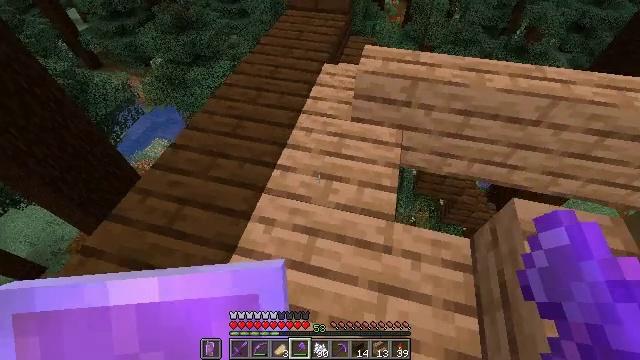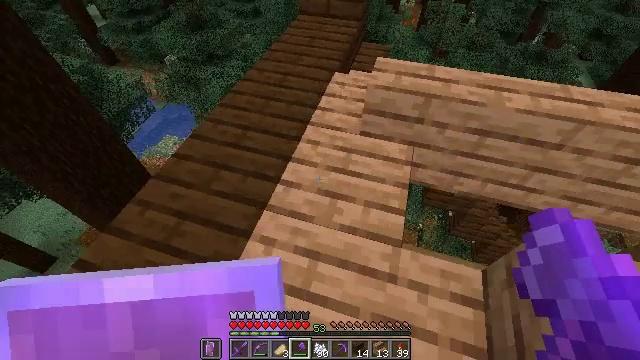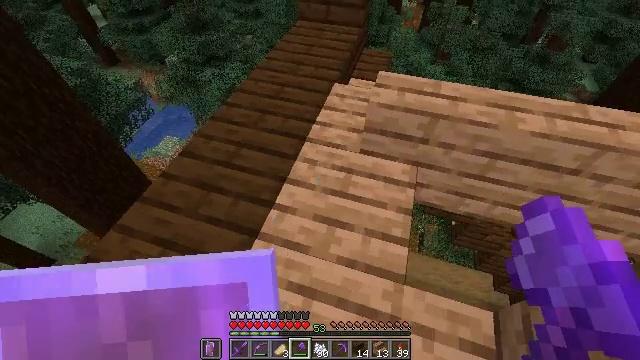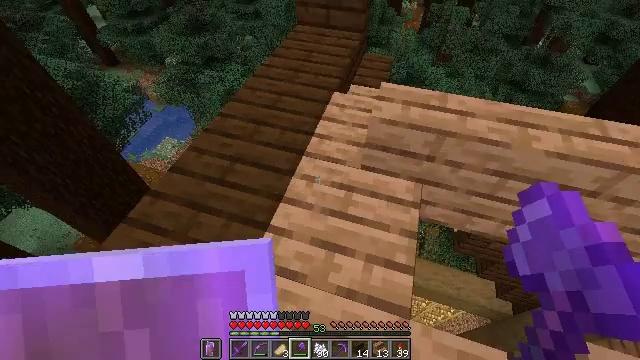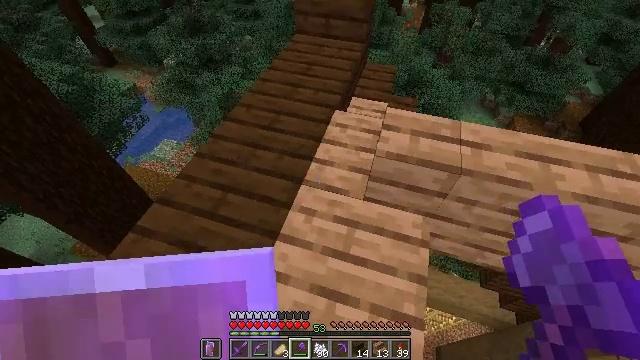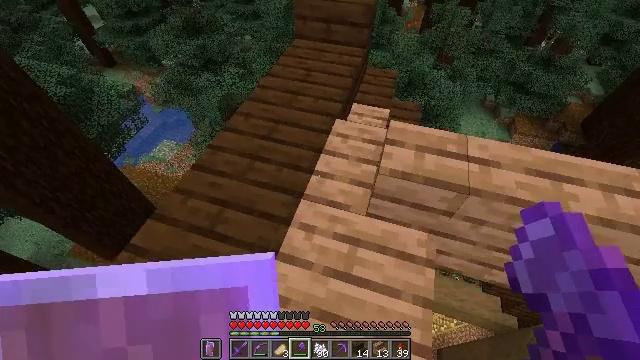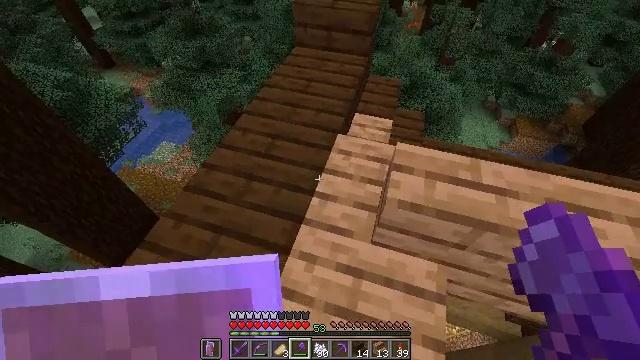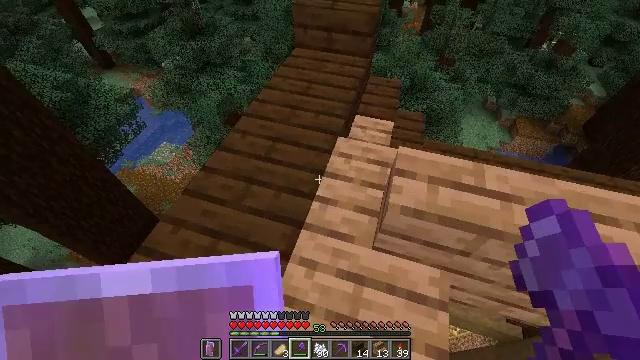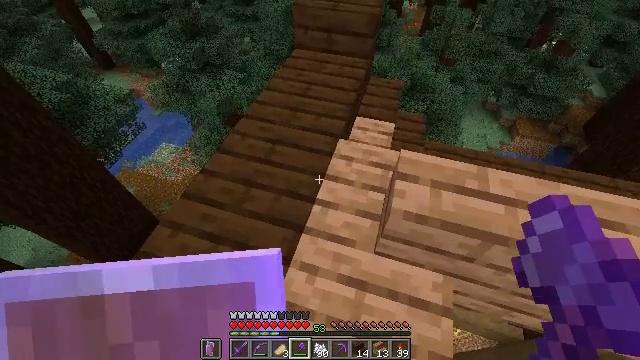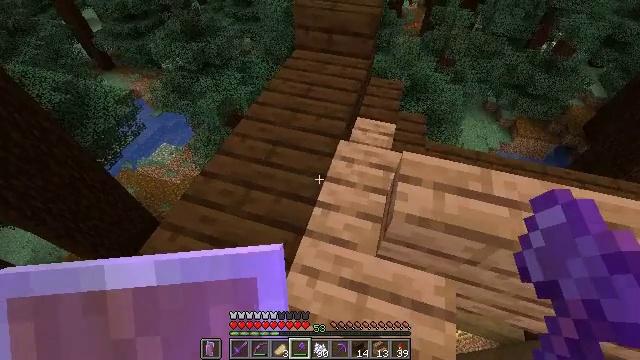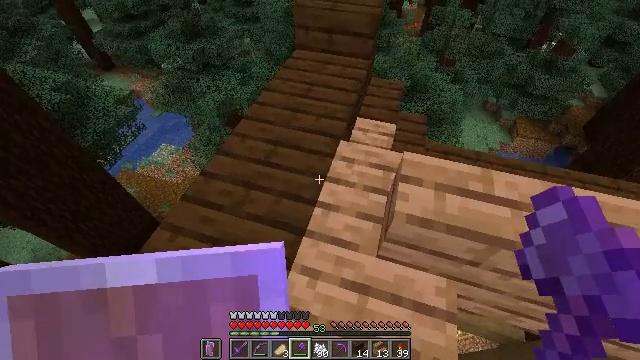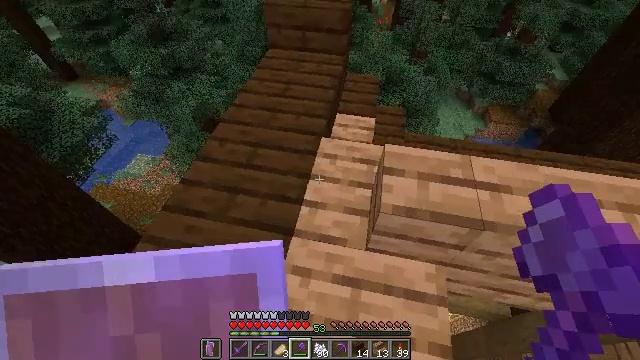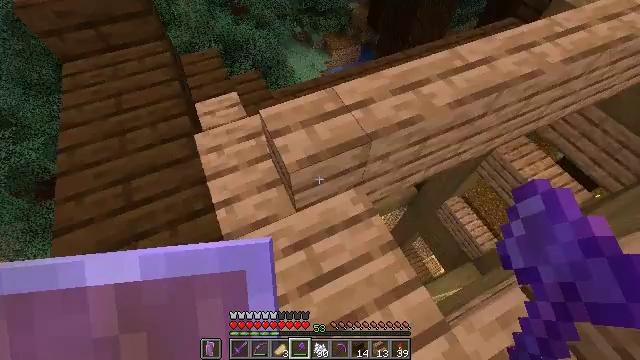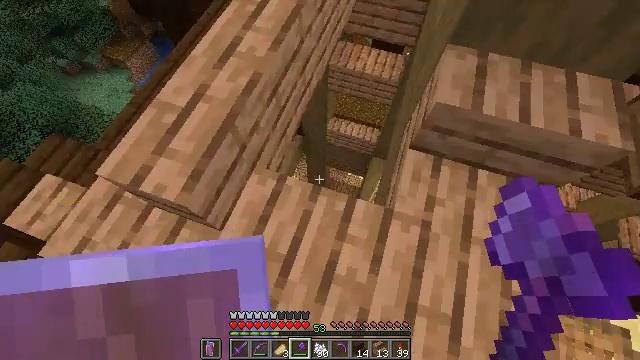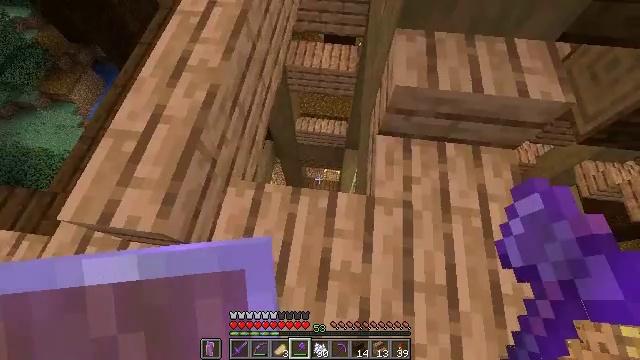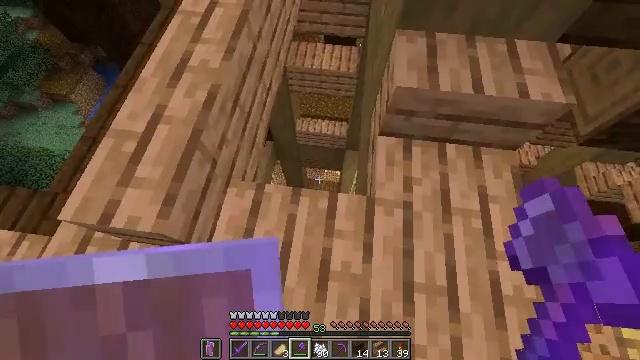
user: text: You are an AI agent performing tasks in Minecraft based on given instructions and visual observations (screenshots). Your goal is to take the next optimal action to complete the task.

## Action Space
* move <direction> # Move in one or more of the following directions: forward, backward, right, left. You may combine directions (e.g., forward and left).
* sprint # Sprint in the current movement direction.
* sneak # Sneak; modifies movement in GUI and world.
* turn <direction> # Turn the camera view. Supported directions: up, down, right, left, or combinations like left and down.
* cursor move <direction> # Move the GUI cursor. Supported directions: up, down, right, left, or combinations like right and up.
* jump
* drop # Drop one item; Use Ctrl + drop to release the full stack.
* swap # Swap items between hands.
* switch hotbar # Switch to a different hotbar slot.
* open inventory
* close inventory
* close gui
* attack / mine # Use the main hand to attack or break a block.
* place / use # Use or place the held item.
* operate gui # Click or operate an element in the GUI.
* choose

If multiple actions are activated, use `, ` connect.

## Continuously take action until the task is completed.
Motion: motion action
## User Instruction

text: Collect stripped spruce log as resource.
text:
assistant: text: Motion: move forward, turn left
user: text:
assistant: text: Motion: move forward
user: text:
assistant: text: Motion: move forward
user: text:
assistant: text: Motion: move forward
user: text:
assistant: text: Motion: move forward
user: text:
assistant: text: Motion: no_op
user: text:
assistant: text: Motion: no_op
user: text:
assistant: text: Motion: no_op
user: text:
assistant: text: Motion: no_op
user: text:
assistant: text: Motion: no_op
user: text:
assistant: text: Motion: turn right
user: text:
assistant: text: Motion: turn right and down
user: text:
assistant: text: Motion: turn right and down
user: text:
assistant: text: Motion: turn right
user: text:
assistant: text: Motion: no_op
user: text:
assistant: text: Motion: sneak
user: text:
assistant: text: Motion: sneak, turn left
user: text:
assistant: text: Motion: sneak, turn left
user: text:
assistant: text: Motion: sneak
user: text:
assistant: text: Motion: sneak
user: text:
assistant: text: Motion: sneak
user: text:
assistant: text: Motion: sneak
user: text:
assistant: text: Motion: sneak, turn right and up
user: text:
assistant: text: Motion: sneak, turn right and up
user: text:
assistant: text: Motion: move forward, sneak, turn right and up
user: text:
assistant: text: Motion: move forward, sneak, turn right and up
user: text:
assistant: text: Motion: move forward, sneak
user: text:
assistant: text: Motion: move forward, sneak
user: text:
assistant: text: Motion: move forward, sneak
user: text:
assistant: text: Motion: move forward, sneak